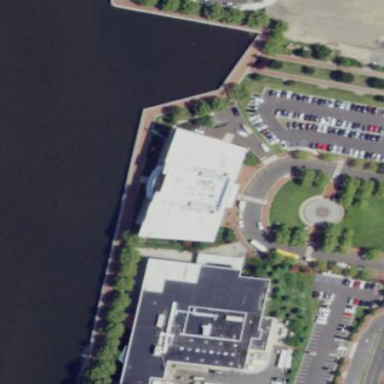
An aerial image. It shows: Commercial building.